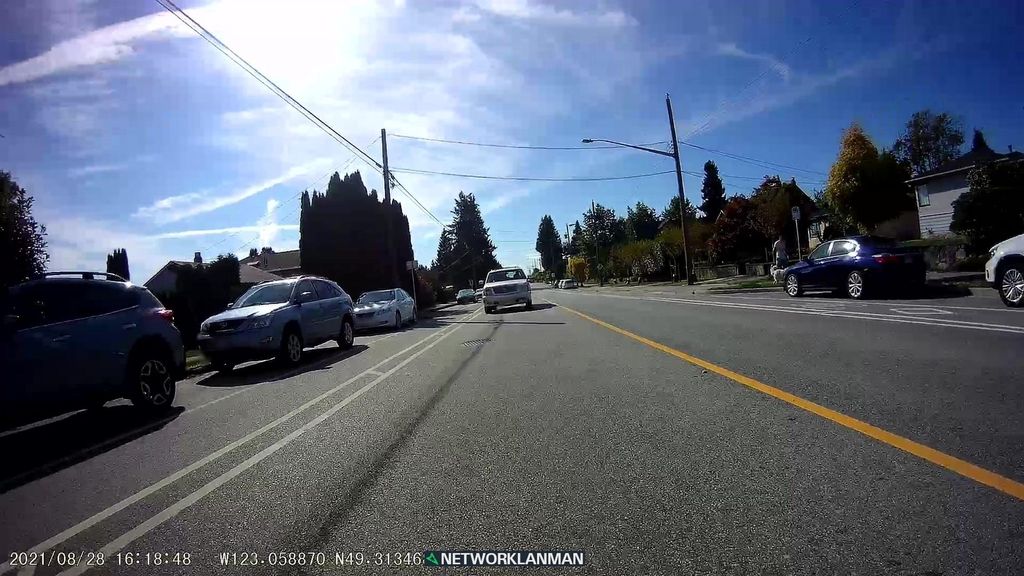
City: vancouver